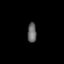
Tissue: lung
Cell type: Epithelial cells
Senescence score: 0.1169
Nuclear area (px): 176
Mean DAPI intensity: 102.54